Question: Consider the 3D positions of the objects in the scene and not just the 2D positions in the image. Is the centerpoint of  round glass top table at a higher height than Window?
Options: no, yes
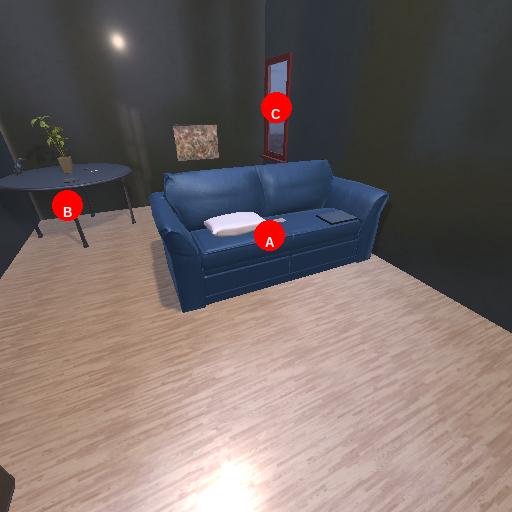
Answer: no